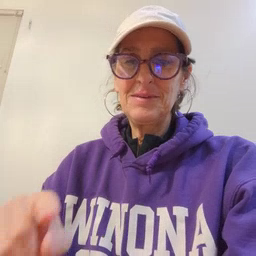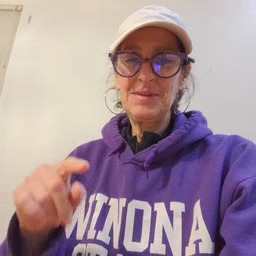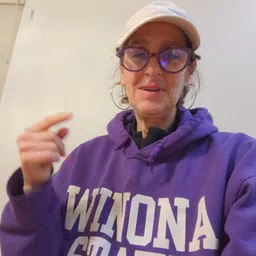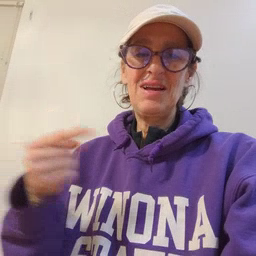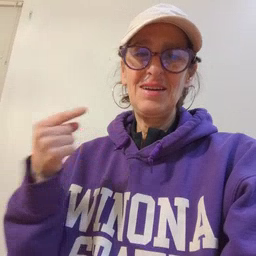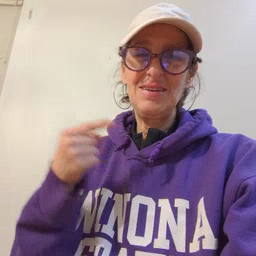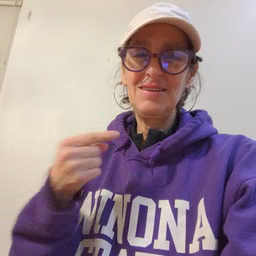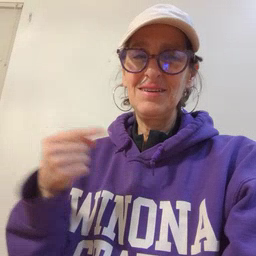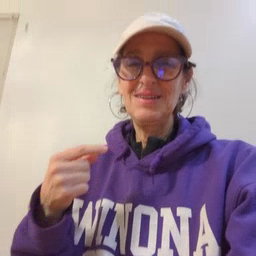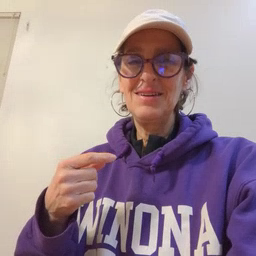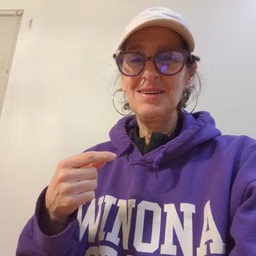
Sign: owie